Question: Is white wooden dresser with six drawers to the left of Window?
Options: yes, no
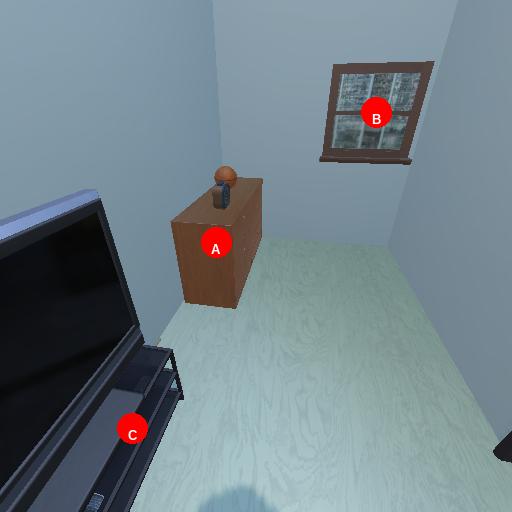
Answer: yes